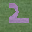
Label: 2